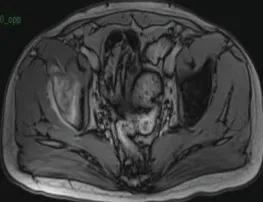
The right iliac.
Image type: radiology (mri)